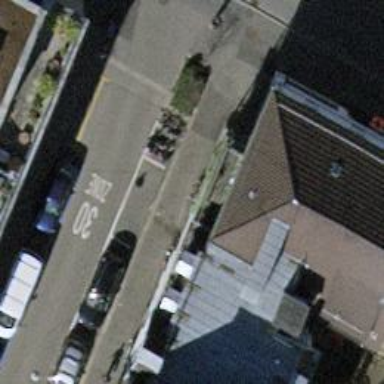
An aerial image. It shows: Floor bicycle parking area.